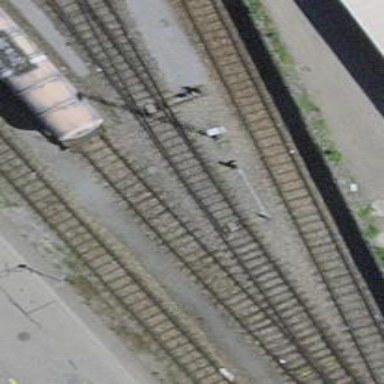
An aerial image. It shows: Railway switch.